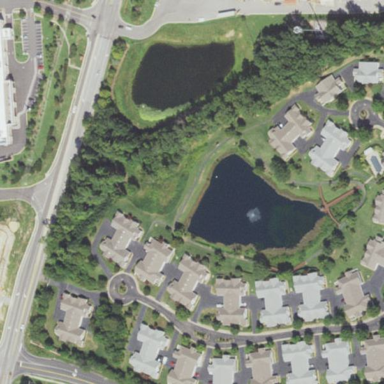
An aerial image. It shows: Serene pond surrounded by nature.